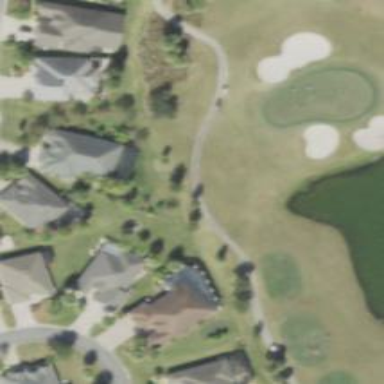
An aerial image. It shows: Golf cartpath that is also road path.